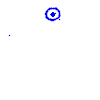
Particle: kaon